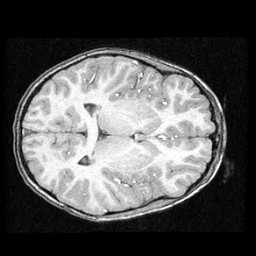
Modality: T1w
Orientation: axial
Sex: female
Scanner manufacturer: ge
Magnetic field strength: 1.5 T
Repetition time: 21 s
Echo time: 0.008 s